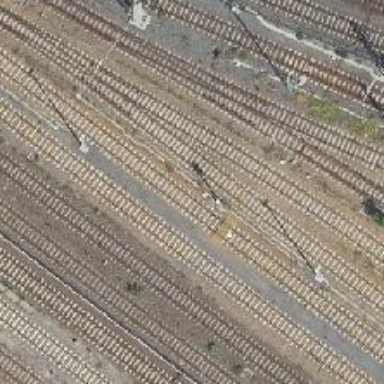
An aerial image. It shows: Railway signal.